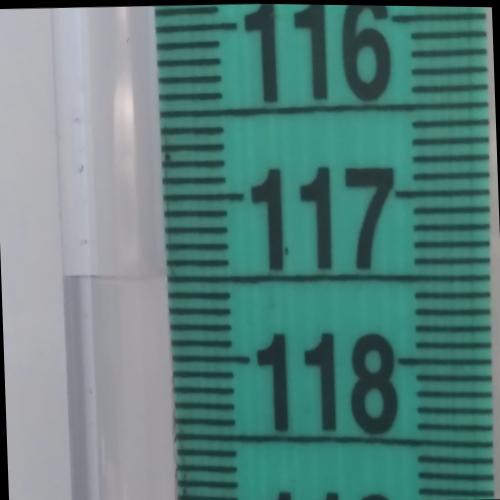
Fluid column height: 117.5 cm